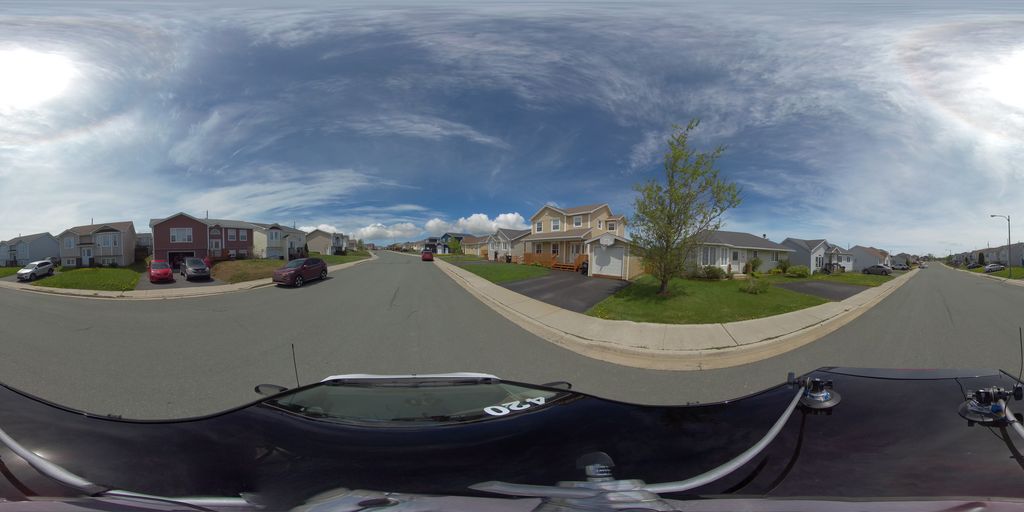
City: st_johns